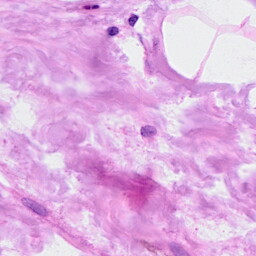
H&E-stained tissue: Breast